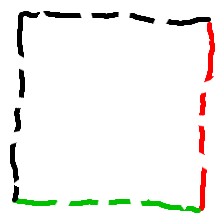
Shape: square